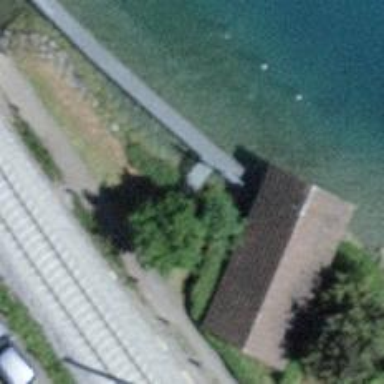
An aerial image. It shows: Man-made pier.